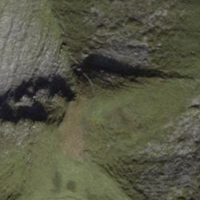
EUNIS habitat code: 48
Species observed at this site:
Crepis aurea